Question: When I use RenderTransform property and scale up a RichTextBox I get magnified text which is pixelized (square text edges).
How I can prevent this?

EDIT:
I have TextOptions.TextFormattingMode="Display" - when I remove this option everything is fine!
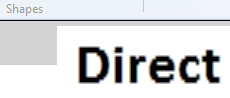
Answer: Cannot claim that i can reproduce this with my current settings:

That is with a scale of 20. I think this could be dependent on the ClearType system settings, you can try setting <URL> on the RichTextbox, that might enforce it.
Also try setting <URL>.
<URL> deals with text-rendering quite in-depth and might be helpful.
---
Edit: Check out this weirdness:
'''
<TextBlock Text="Lorem ipsum dolor sit"
FontSize="20" TextOptions.TextFormattingMode="Display">
<TextBlock.RenderTransform>
<ScaleTransform x:Name="trans" ScaleY="10" ScaleX="10"/>
</TextBlock.RenderTransform>
<TextBlock.Triggers>
<EventTrigger RoutedEvent="Loaded">
<BeginStoryboard>
<Storyboard>
<DoubleAnimation To="20" Duration="0:0:5"
Storyboard.TargetName="trans" Storyboard.TargetProperty="ScaleX"/>
</Storyboard>
</BeginStoryboard>
</EventTrigger>
</TextBlock.Triggers>
</TextBlock>
'''
As soon as a certain scale is reached the text becomes clear for me, really odd...